Question: I've been working in JavaScript to code a line drawing system. I'd like the lines drawn to be selectable, so I've been attempting to implement line-highlighting. As you can see in the image below, I have a line (in black) with known coordinates and an equation in slope-intercept (y=mx+b). How can I calculate the corners' (circled in green) coordinates, knowing the box's radius?

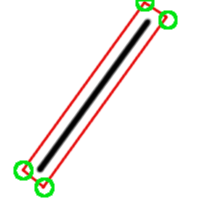
Answer: This is easiest to think of in terms of vectors.
Start off by defining the point at the end of the line as 'A', and the other end as 'B'
'''
var A = new Vector(1, 1)
var B = new Vector(5, 3)
'''
Now find the unit direction vector of the line (a vector of length 1 pointing from A to B), and its perpendicular:
'''
var dir = B.minus(A).normalize();
var dir_perp = new Vector(dir.y, -dir.x)
'''
And extend them to be of length 'thickness':
'''
dir = dir.times(thickness);
dir_perp = dir_perp.times(thickness)
'''
The four corners are then:
'''
[
A.minus(dir).plus(dir_perp),
A.minus(dir).minus(dir_perp),
B.plus(dir).minus(dir_perp),
B.plus(dir).plus(dir_perp)
]
'''
This obviously assumes you have some sort of vector math library. <URL>